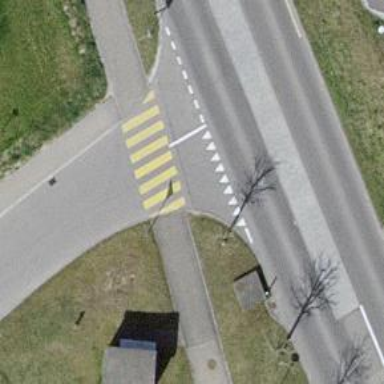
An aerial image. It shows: Uncontrolled zebra crossing on the road.